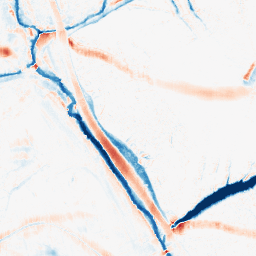
Category: morphological
Decomposition family: morphological_ellipse
Decomposition parameters: operation: average
width: 20
height: 10
Upsampling method: bspline
Upsampling parameters: scale: 8
Upsampling scale: 8